Question: I have created a Model class in my ASP.Net Forms application called 'Years_Of_Service':
'''
using System;
using System.Collections.Generic;
using System.Linq;
using System.Web;
namespace PROJECT.Models.Default
{
public class Years_Of_Service
{
public int Year { get; set; }
public string FiscalYear
{
get
{
return Year + "-" + (Year + 1);
}
}
public decimal ServiceCredited { get; set; }
public decimal Salary { get; set; }
public string CoveredEmployer { get; set; }
public string TotalService { get; set; }
public string PurchasedorReinstatedService { get; set; }
}
}
'''
I am successfully querying my database and returning appropriate values within this Model class via my Custom Control, however in some select cases I am returned records which have the same [Year] value:

What I need to do now is loop through each entity in my list, and if 2 or more entities have a matching value for [Year], merge them together and change the value of [Covered Employer] to "Multiple Employers".
A simple foreach loop will take me through each entity, but I am at a loss as to how I would then do a sub-search of every OTHER entity for a matching [Year] value and combine the 2. Can anyone point me in the right direction for how this can best be accomplished?
This is my Custom Control page's code I have so far:
'''
public partial class YearsOfService : System.Web.UI.UserControl
{
public List<Years_Of_Service> lyos { get; set; }
public Years_Of_Service y_o_s { get; set; }
protected void Page_Load(object sender, EventArgs e)
{
if (!Page.IsPostBack)
{
ApplyData();
}
}
private void ApplyData()
{
foreach (Years_Of_Service yearsOfService in lyos)
{
// Search [lyos] for records with same [Year] value (ex. "2009-2010")
// If found, Add the [Service] & [Salary] Values together under one [Year] record.
// Change the newly "merged" record to say "Multiple Employers" for [CoveredEmployer]
}
salaryGridView.DataSource = lyos;
salaryGridView.DataBind();
if (y_o_s.TotalService.ToString() != null)
{
creditSalLabel.Text = y_o_s.TotalService.ToString();
}
else
{
creditSalLabel.Text = String.Empty;
}
if (y_o_s.PurchasedorReinstatedService.ToString() != null)
{
purchaseCreditLabel.Text = y_o_s.PurchasedorReinstatedService.ToString();
}
else
{
purchaseCreditLabel.Text = String.Empty;
}
}
}
'''
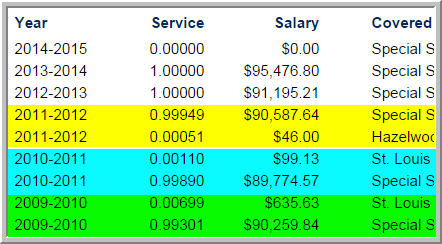
Answer: You need to use <URL>.
should be something like:
'''
var groupedByYearLyos = lyos.GroupBy(x => x.Year)
.Select(x => new Years_Of_Service()
{
CoveredEmployer = x.Count() > 1 ? "Multiple Employers" : x.First().CoveredEmployer,
Year = x.Key,
Salary = x.Sum(y => y.Salary)
//and etc
})
.ToList();
'''